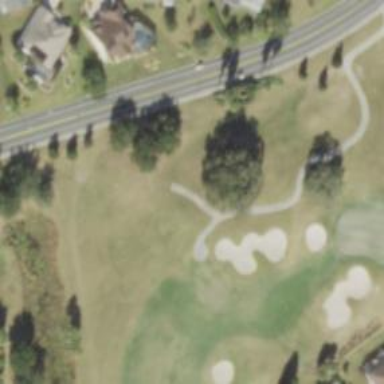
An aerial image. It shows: Golf cartpath that is also road path.